Question:
here is my xml code.
this code not working 'HorizontalScrollView' i need 'HorizontalScrollView' and vertical.
if i use 'HorizontalScrollView' it's create width problem of my all view
i have uploaded image screenshots. and in this layout i use multiple 'Listview'.
'''
<?xml version="1.0" encoding="utf-8"?>
<ScrollView
xmlns:android="http://schemas.android.com/apk/res/android"
android:layout_width="fill_parent"
android:layout_height="fill_parent"
android:scrollbars="vertical">
<HorizontalScrollView
android:layout_width="400dp"
android:layout_height="wrap_content">
<LinearLayout
xmlns:android="http://schemas.android.com/apk/res/android"
xmlns:tools="http://schemas.android.com/tools"
android:layout_width="400dp"
android:layout_height="wrap_content"
android:background="#f0ece1"
android:orientation="vertical"
tools:context=".Home_FR">
<LinearLayout
android:id="@+id/LLMain"
android:layout_width="wrap_content"
android:layout_height="wrap_content"
android:layout_gravity="center"
android:layout_marginTop="55dp"
android:orientation="vertical">
<TextView
android:layout_width="match_parent"
android:layout_height="match_parent"
android:text="My Detail"
android:textColor="#000000"
android:textStyle="bold" />
<LinearLayout
android:layout_width="match_parent"
android:layout_height="40dp"
android:padding="5dp"
android:background="#f0ece1">
<LinearLayout
android:layout_width="match_parent"
android:layout_height="wrap_content"
android:background="@drawable/inplay_rectangle">
<Button
android:id="@+id/ButtonInplay"
android:layout_width="wrap_content"
android:layout_height="wrap_content"
android:layout_weight="33"
android:textAllCaps="false"
android:background="#284252"
android:textColor="#FFFFFF"
android:text="Current Details"/>
<LinearLayout
android:layout_width="3dp"
android:layout_height="match_parent"
android:background="#FFFFFF"/>
<Button
android:id="@+id/ButtonToday"
android:layout_width="wrap_content"
android:layout_height="wrap_content"
android:layout_weight="34"
android:textAllCaps="false"
android:textColor="#000000"
android:background="#FFFFFF"
android:text="Details History"/>
<LinearLayout
android:layout_width="3dp"
android:layout_height="match_parent"
android:background="#FFFFFF"/>
<Button
android:id="@+id/ButtonTomorrow"
android:layout_width="wrap_content"
android:layout_height="wrap_content"
android:layout_weight="33"
android:textColor="#000000"
android:textAllCaps="false"
android:background="#FFFFFF"
android:text="@string/profitandloss"/>
</LinearLayout>
</LinearLayout>
<LinearLayout
android:layout_width="match_parent"
android:layout_height="40dp"
android:padding="5dp"
android:orientation="horizontal"
android:layout_gravity="center"
android:background="#e0e6e6">
<TextView
android:layout_width="wrap_content"
android:layout_height="wrap_content"
android:text="Details Status"
android:textColor="#000000"
android:layout_gravity="center"/>
<Spinner
android:id="@+id/spinner"
android:layout_width="wrap_content"
android:layout_height="wrap_content"
android:prompt="@string/spinner_title"
android:layout_marginStart="8dp">
</Spinner>
</LinearLayout>
<LinearLayout
android:layout_width="match_parent"
android:layout_height="40dp"
android:padding="5dp"
android:orientation="horizontal"
android:layout_marginTop="10dp"
android:layout_gravity="center"
android:background="#3b5160">
<TextView
android:layout_width="wrap_content"
android:layout_height="wrap_content"
android:text="Unmatched"
android:textColor="#FFFFFF"
android:layout_gravity="center"/>
</LinearLayout>
<LinearLayout
android:layout_width="match_parent"
android:layout_height="40dp"
android:padding="5dp"
android:orientation="horizontal"
android:layout_gravity="center"
android:background="#e0e6e6">
<TextView
android:layout_width="wrap_content"
android:layout_height="wrap_content"
android:text="Market"
android:textColor="#000000"
android:layout_weight="30"
android:layout_gravity="center"/>
<TextView
android:layout_width="wrap_content"
android:layout_height="wrap_content"
android:text="Selection Type"
android:textColor="#000000"
android:layout_weight="10"
android:layout_gravity="center"/>
<TextView
android:layout_width="wrap_content"
android:layout_height="wrap_content"
android:text="User ID"
android:textColor="#000000"
android:layout_weight="10"
android:layout_gravity="center"/>
<TextView
android:layout_width="wrap_content"
android:layout_height="wrap_content"
android:text="Usr Placed"
android:textColor="#000000"
android:layout_weight="10"
android:layout_gravity="center"/>
<TextView
android:layout_width="wrap_content"
android:layout_height="wrap_content"
android:text="Odds req."
android:textColor="#000000"
android:layout_weight="10"
android:layout_gravity="center"/>
<TextView
android:layout_width="wrap_content"
android:layout_height="wrap_content"
android:text="@string/Matched"
android:textColor="#000000"
android:layout_weight="10"
android:layout_gravity="center"/>
<TextView
android:layout_width="wrap_content"
android:layout_height="wrap_content"
android:text="Unmatched"
android:textColor="#000000"
android:layout_weight="10"
android:layout_gravity="center"/>
<TextView
android:layout_width="wrap_content"
android:layout_height="wrap_content"
android:text="Date Matched"
android:textColor="#000000"
android:layout_weight="10"
android:layout_gravity="center"/>
</LinearLayout>
<LinearLayout
android:layout_width="wrap_content"
android:layout_height="wrap_content">
<ListView
android:id="@+id/ListviewUnmatched"
android:layout_width="match_parent"
android:layout_height="wrap_content">
</ListView>
</LinearLayout>
<LinearLayout
android:layout_width="wrap_content"
android:layout_height="40dp"
android:padding="5dp"
android:orientation="horizontal"
android:layout_marginTop="10dp"
android:layout_gravity="center"
android:background="#3b5160">
<TextView
android:layout_width="wrap_content"
android:layout_height="wrap_content"
android:text="matched"
android:textColor="#FFFFFF"
android:layout_gravity="center"/>
</LinearLayout>
<LinearLayout
android:layout_width="match_parent"
android:layout_height="40dp"
android:padding="5dp"
android:orientation="horizontal"
android:layout_gravity="center"
android:background="#e0e6e6">
<TextView
android:layout_width="wrap_content"
android:layout_height="wrap_content"
android:text="Market"
android:textColor="#000000"
android:layout_weight="30"
android:layout_gravity="center"/>
<TextView
android:layout_width="wrap_content"
android:layout_height="wrap_content"
android:text="Selection Type"
android:textColor="#000000"
android:layout_weight="10"
android:layout_gravity="center"/>
<TextView
android:layout_width="wrap_content"
android:layout_height="wrap_content"
android:text="UI ID"
android:textColor="#000000"
android:layout_weight="10"
android:layout_gravity="center"/>
<TextView
android:layout_width="wrap_content"
android:layout_height="wrap_content"
android:text="UONE Placed"
android:textColor="#000000"
android:layout_weight="10"
android:layout_gravity="center"/>
<TextView
android:layout_width="wrap_content"
android:layout_height="wrap_content"
android:text="Odds req."
android:textColor="#000000"
android:layout_weight="10"
android:layout_gravity="center"/>
<TextView
android:layout_width="wrap_content"
android:layout_height="wrap_content"
android:text="@string/Matched"
android:textColor="#000000"
android:layout_weight="10"
android:layout_gravity="center"/>
<TextView
android:layout_width="wrap_content"
android:layout_height="wrap_content"
android:text="Avg. odds matched "
android:textColor="#000000"
android:layout_weight="10"
android:layout_gravity="center"/>
<TextView
android:layout_width="wrap_content"
android:layout_height="wrap_content"
android:text="Date Matched"
android:textColor="#000000"
android:layout_weight="10"
android:layout_gravity="center"/>
</LinearLayout>
<LinearLayout
android:layout_width="wrap_content"
android:layout_height="wrap_content">
<ListView
android:id="@+id/ListviewMatched"
android:layout_width="match_parent"
android:layout_height="wrap_content">
</ListView>
</LinearLayout>
</LinearLayout>
</LinearLayout>
</HorizontalScrollView>
</ScrollView>
'''
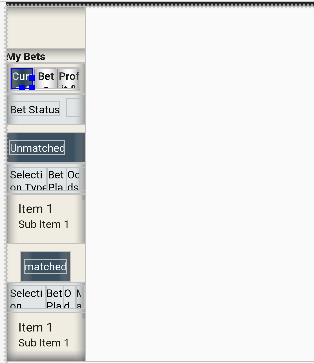
Answer: Try this line of code
Add This line in Horizontal scroll view to solve views width problem
'''
<HorizontalScrollView
android:layout_width="400dp"
android:layout_height="wrap_content"
android:fillViewport="true">
'''
I have add this line in horizontal scrollview
i hope it hepls you